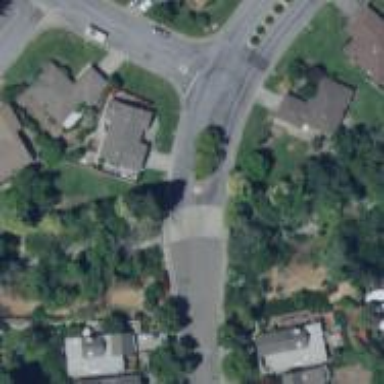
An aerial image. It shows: Residential road with bridge.